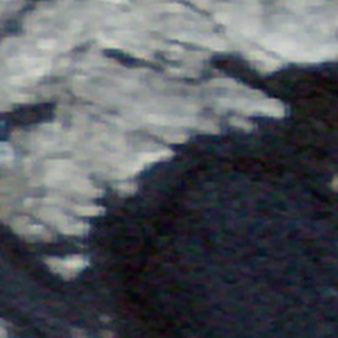
Label: other